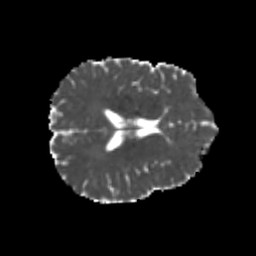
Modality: MD
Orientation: axial
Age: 26
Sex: male
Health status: healthy
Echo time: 0.074 s